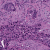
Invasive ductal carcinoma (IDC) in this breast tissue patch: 1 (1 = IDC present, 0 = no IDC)